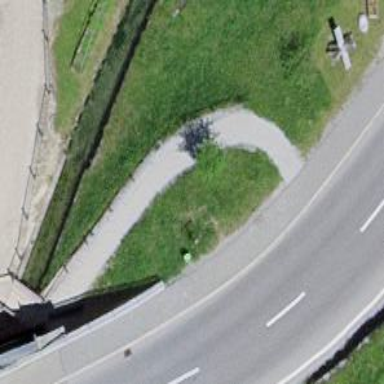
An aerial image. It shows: Bridleway.